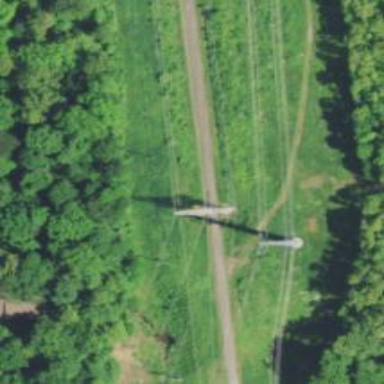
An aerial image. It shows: Lattice structure tower used for power transmission.